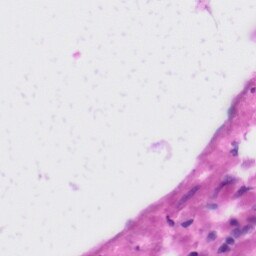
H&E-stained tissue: Liver